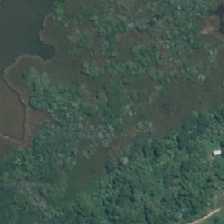
Land cover: herbaceous_freshwater_vege